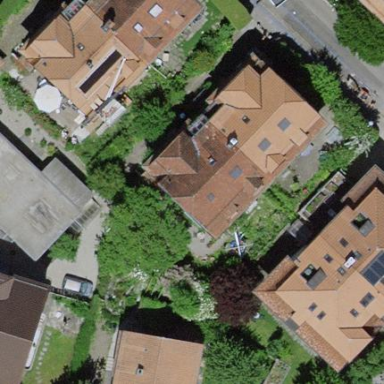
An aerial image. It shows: Building with roof made of roof tiles.